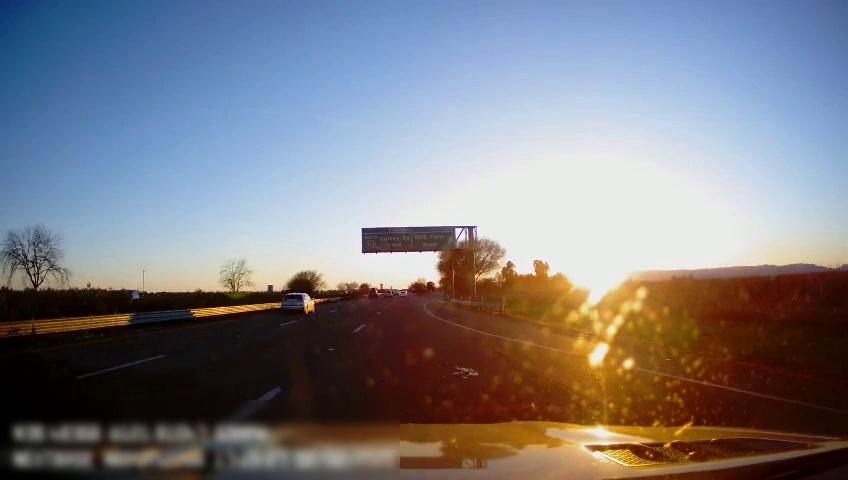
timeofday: Day
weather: Sunny
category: Drivable Space
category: Vehicles | SUV
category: Lanes | Alternate Lane
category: Lanes | Alternate Lane
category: Lanes | Current Lane
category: Lanes | Alternate Lane
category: Traffic | Signs